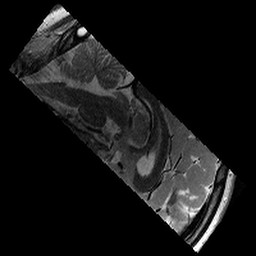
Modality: T2w
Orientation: sagittal
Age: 13
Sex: male
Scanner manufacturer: siemens
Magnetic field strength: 3 T
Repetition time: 9.23 s
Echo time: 0.067 s